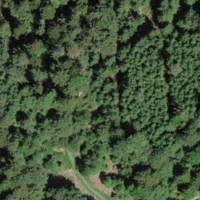
EUNIS habitat code: 43
Species observed at this site:
Teucrium scorodonia
Frangula alnus